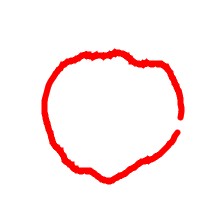
Shape: circle